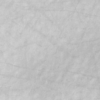
Label: not_dusty